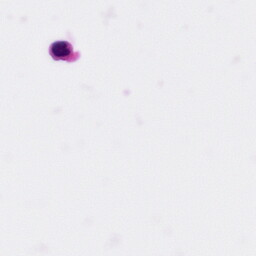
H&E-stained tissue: Pancreatic